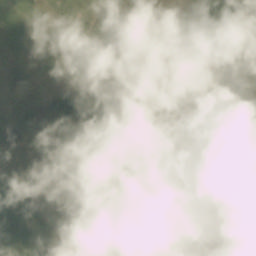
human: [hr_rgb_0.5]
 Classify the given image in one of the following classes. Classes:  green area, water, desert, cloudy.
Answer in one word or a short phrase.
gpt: cloudy